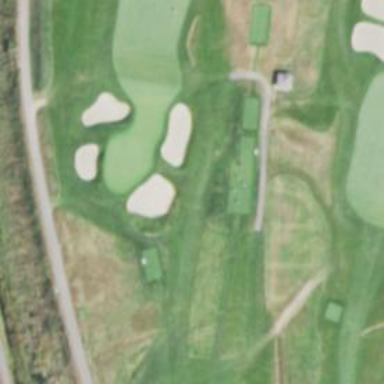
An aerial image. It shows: Golf hole.